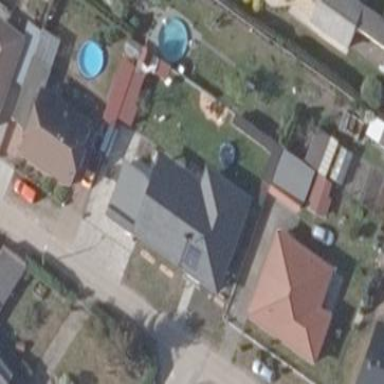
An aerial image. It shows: Building with hipped roof.